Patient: sex M, age 59
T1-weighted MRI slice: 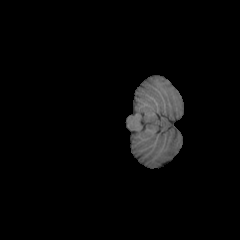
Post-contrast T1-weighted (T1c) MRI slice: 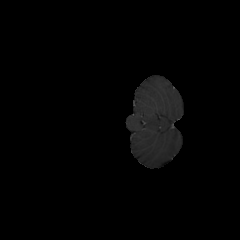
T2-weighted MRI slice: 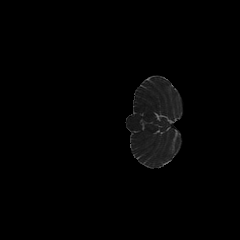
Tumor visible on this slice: no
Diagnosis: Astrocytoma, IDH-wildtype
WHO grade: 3